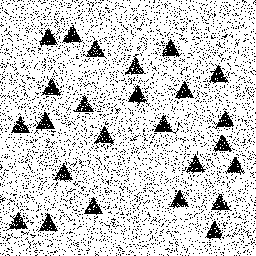
Squares: 0
Triangles: 25
Stars: 0
Total shapes: 25